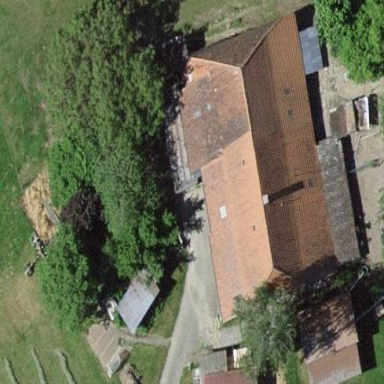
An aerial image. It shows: Farm building.